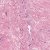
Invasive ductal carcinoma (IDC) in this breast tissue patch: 0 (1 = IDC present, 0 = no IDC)